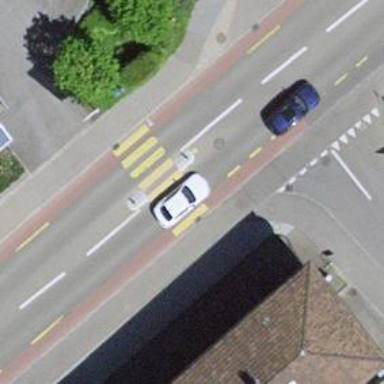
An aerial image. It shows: Marked road crossing with visible crossing markings.